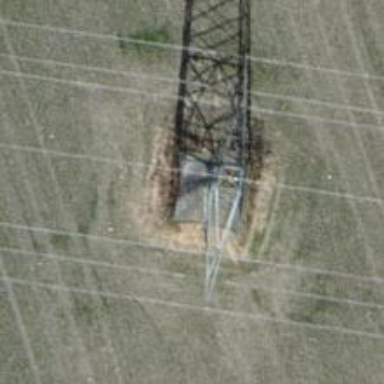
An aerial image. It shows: Power line is depicted.